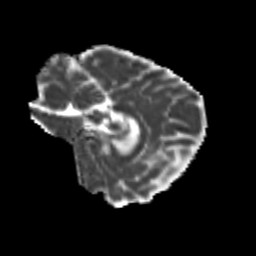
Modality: MD
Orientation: sagittal
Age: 25
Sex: female
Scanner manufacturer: siemens
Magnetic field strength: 3 T
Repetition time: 3.5 s
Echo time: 0.104 s